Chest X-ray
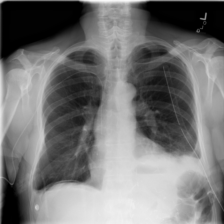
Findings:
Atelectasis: negative
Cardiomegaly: negative
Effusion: positive
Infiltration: negative
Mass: negative
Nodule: negative
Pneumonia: negative
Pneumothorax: positive
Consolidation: negative
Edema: negative
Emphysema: negative
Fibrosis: negative
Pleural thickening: negative
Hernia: negative